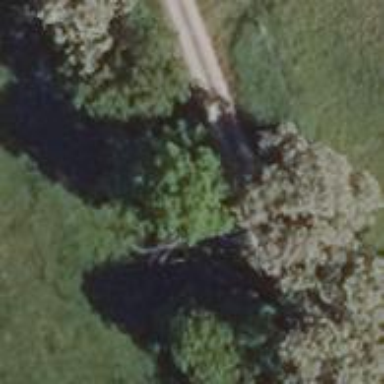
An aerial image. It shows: Row of trees in natural setting.